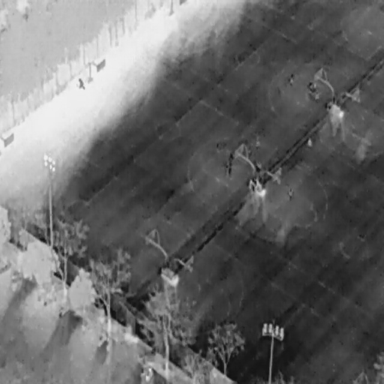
There are 11 People in the infrared image.